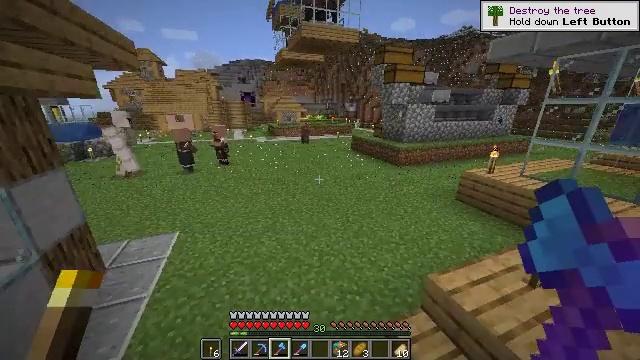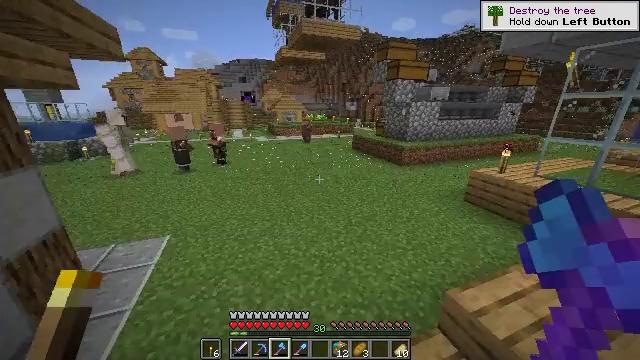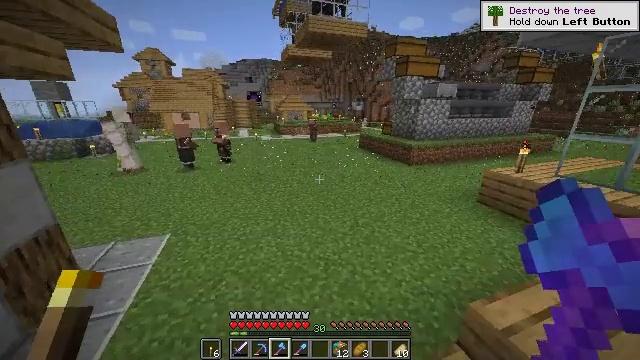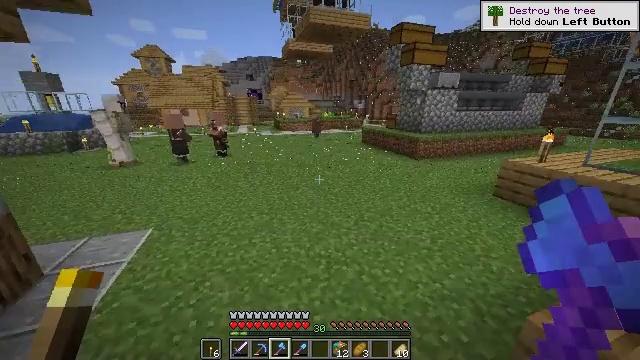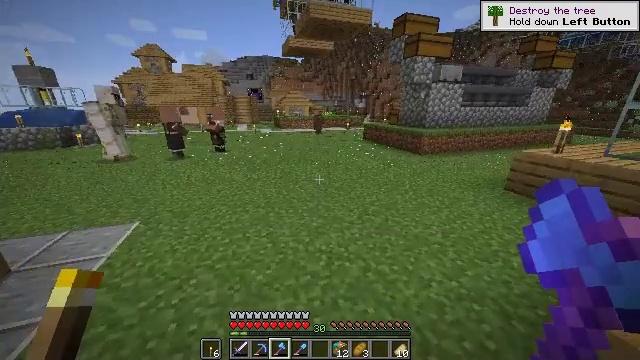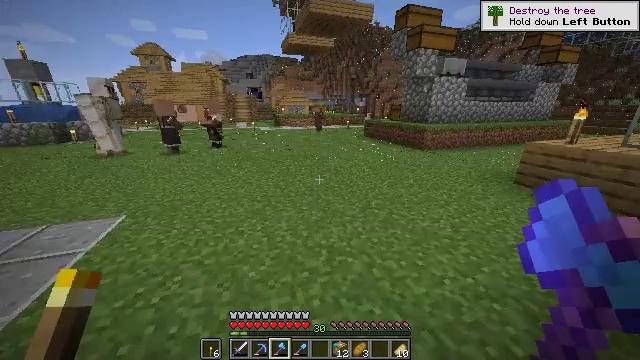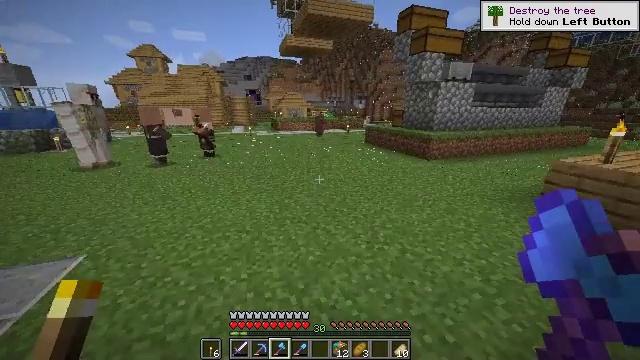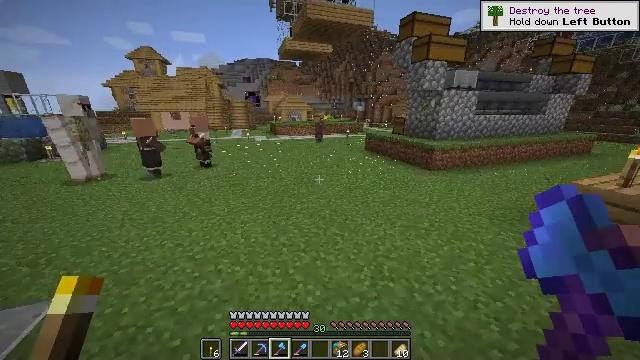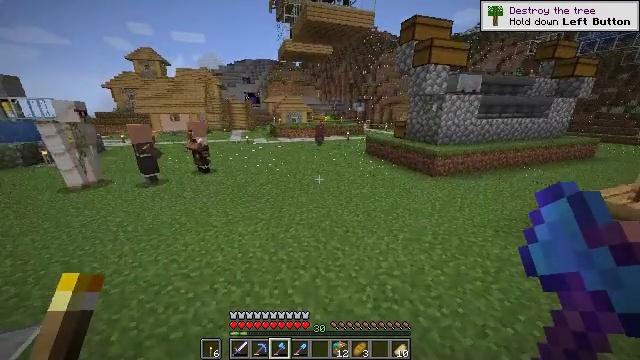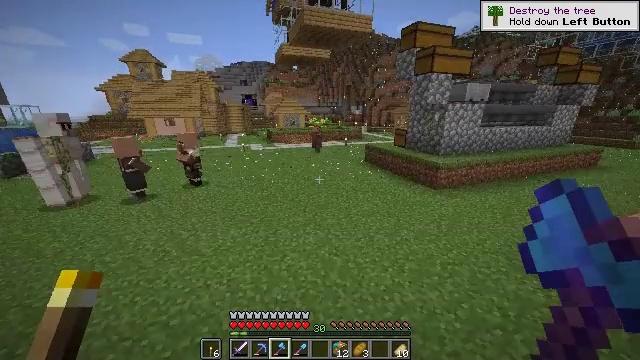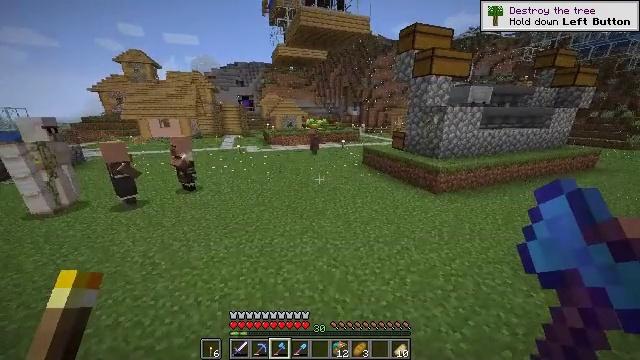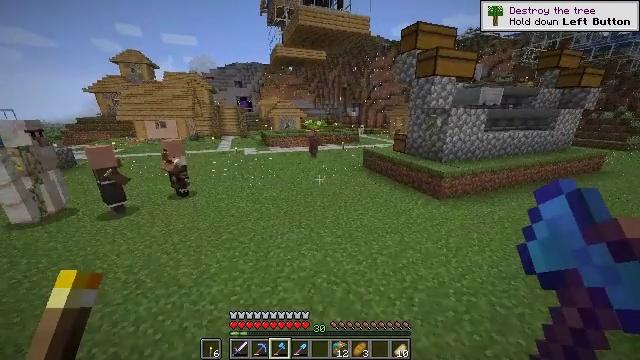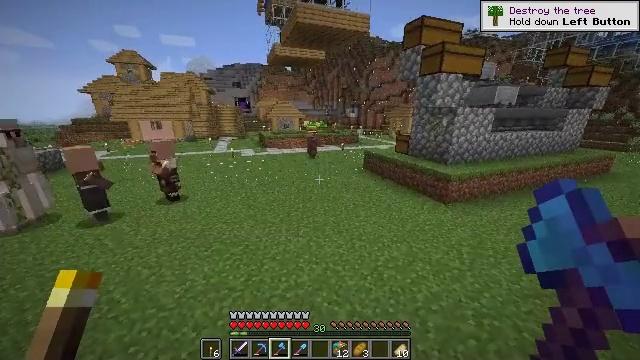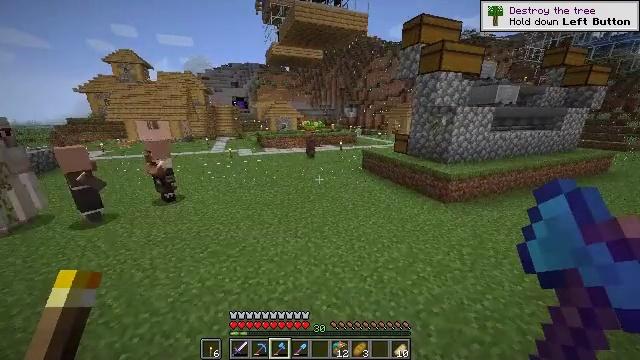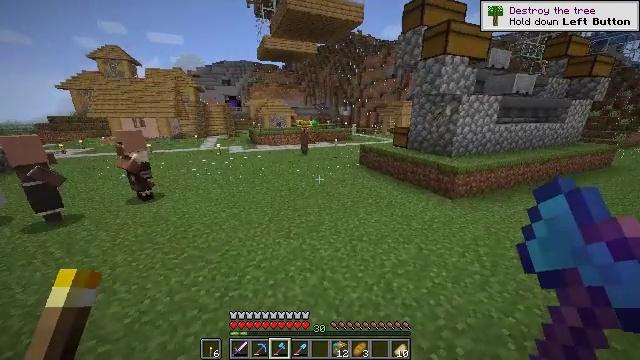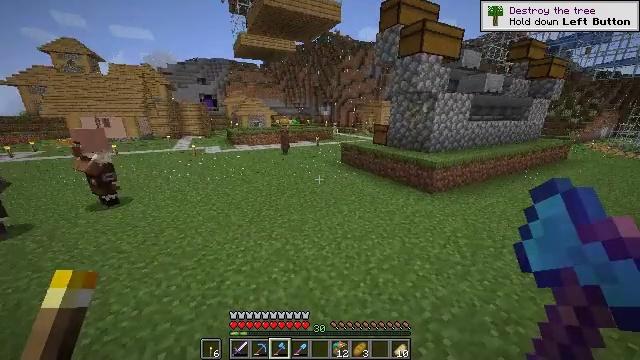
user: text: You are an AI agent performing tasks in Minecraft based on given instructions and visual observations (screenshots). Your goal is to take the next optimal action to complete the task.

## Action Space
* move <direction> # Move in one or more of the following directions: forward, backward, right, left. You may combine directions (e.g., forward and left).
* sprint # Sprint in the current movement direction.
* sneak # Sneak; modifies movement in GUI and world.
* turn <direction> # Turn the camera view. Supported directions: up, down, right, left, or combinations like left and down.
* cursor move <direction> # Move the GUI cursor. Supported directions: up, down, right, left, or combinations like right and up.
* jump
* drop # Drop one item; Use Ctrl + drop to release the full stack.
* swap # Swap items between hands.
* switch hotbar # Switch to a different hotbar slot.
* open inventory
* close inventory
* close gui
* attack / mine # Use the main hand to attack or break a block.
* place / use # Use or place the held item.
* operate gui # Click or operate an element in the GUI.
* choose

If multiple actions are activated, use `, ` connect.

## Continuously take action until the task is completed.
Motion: motion action
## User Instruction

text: Gather the chest from its place.
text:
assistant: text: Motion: move forward, jump
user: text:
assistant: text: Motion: move forward, turn left, jump
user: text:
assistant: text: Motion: move forward, jump
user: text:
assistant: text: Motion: move forward, sprint, jump
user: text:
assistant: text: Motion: move forward, sprint, jump
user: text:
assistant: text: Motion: move forward, sprint, jump
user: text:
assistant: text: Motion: move forward, sprint, jump
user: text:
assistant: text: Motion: move forward, jump
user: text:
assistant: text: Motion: move forward, jump
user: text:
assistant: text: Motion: move forward, jump
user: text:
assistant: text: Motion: move forward, jump
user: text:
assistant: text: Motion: move forward, jump
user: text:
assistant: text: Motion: move forward, jump
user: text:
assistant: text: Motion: move forward, turn right, jump
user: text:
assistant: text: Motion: move forward, sprint, turn right, jump
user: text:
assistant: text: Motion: move forward, sprint, turn right, jump
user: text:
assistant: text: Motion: move forward, sprint, jump
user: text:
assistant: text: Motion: move forward, sprint, jump
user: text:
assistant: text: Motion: move forward, jump
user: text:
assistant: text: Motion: move forward, jump
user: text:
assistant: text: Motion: move forward, turn right, jump
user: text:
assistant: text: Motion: move forward, turn right, jump
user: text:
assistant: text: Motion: move forward, turn right, jump
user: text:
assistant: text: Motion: move forward, jump
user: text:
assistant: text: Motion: move forward, jump
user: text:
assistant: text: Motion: move forward, sprint, jump
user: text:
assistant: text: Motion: move forward, sprint, jump
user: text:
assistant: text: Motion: move forward, sprint, jump
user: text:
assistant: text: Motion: move forward, sprint, jump
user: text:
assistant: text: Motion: move forward, sprint, turn right, jump